Question: I'm trying to use a global variable. I got this doing the next:
1/ First I create this class
'''
package ar.ncantarini.mapa;
import android.app.Application;
public class MyApplication extends Application {
int id_mascota;
public int getId_mascota() {
return id_mascota;
}
public void setId_mascota(int id_mascota) {
this.id_mascota = id_mascota;
}
}
'''
2/ In some Activity I put:
'''
// Calling Application class (see application tag in AndroidManifest.xml)
final MyApplication globalVariable = (MyApplication) getApplicationContext();
//Set name and email in global/application context
globalVariable.setId_mascota(1);
'''
3/ In other Activity I do:
'''
// Calling Application class (see application tag in AndroidManifest.xml)
final MyApplication globalVariable = (MyApplication) getApplicationContext();
// Get name and email from global/application context
final int name = globalVariable.getId_mascota();
//inside a method
'''
4/ At last, In the Manifest I add the android name tag.
'''
<application
android:name=".MyApplication"
android:allowBackup="true"
android:icon="@drawable/ic_launcher"
android:label="@string/app_name"
android:theme="@android:style/Theme.Holo.Light.NoActionBar" >
<activity
'''
Every thing works well. But my problem is that now I need to move the "MyApplication" class to another packcage calls "Utilities" which is not the
"main" packcage of the android app.
After move this class, I have test change the manifest like that:
'''
1_android:name="Utilities.MyApplication"
2_android:name="Utilities$MyApplication"
3_android:name=".Utilities.MyApplication"
'''
And always I have the " no source find" error. The same problem is in another project when a use de "BroadcasteReceiver" class, and when I put this in a packcage that isnt the main packcage. In my case my main packcage is ar.ncantarini.mapa.
EDIT: here I add a photo of the error I always have, when I move the MyApplication class to the Utilities packcage .

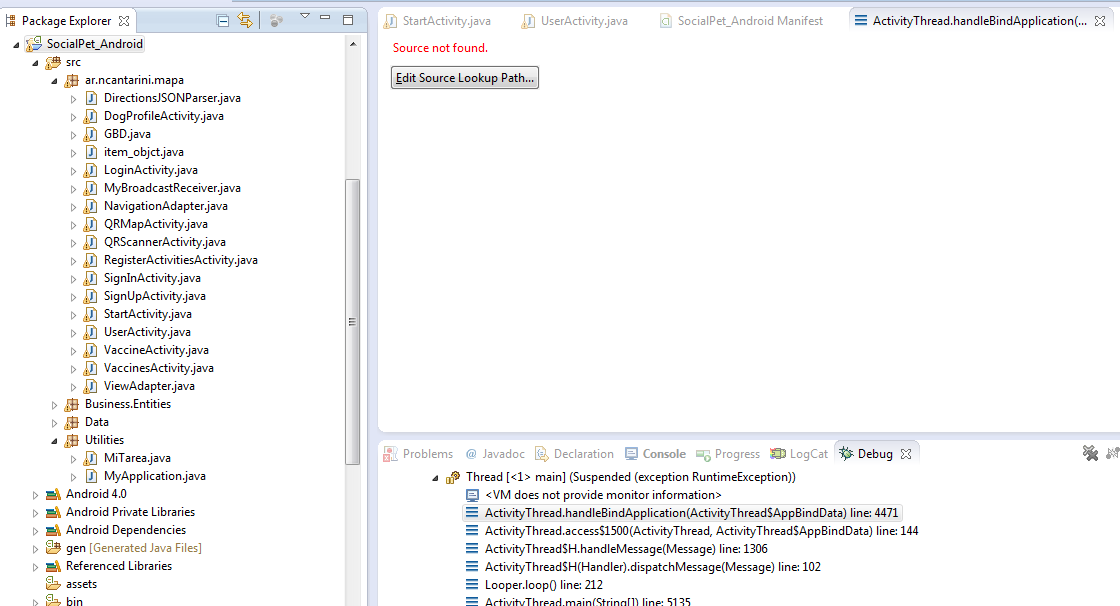
Answer: Considering the @MarcosVasconcelos answers, I combine them, and I arrived to a solution. The key is that the name of the package in Android should be in lowercase. that's all.